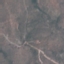
Land use / land cover class: HerbaceousVegetation